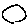
Label: circle